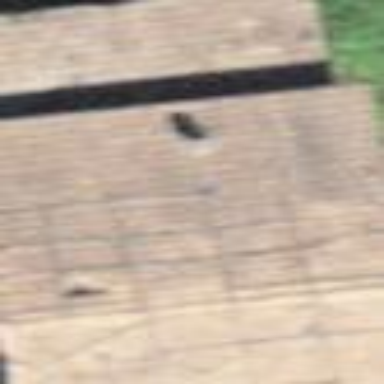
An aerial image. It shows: Rural barn.